Question: How to drop/hide the "No file chosen" text next to the fileUpload button?

Code for my fileUpload control:
'''
<xp:fileUpload id="fileUpload1"
value="#{document1.Picture}"
rendered="#{javascript:document1.isEditable()}"
mimetype="image/jpeg" useUploadname="true"
accept="image/jpeg,image/gif,image/png">
<xp:eventHandler event="onchange"
submit="true" refreshMode="complete"
disableValidators="true">
</xp:eventHandler>
</xp:fileUpload>
'''
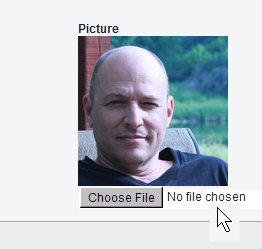
Answer: Use this answer which basically creates a styled span that hides the underlying input file button: <URL>